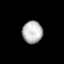
Tissue: lung
Cell type: T cells
Senescence score: 0.2175
Nuclear area (px): 442
Mean DAPI intensity: 182.541